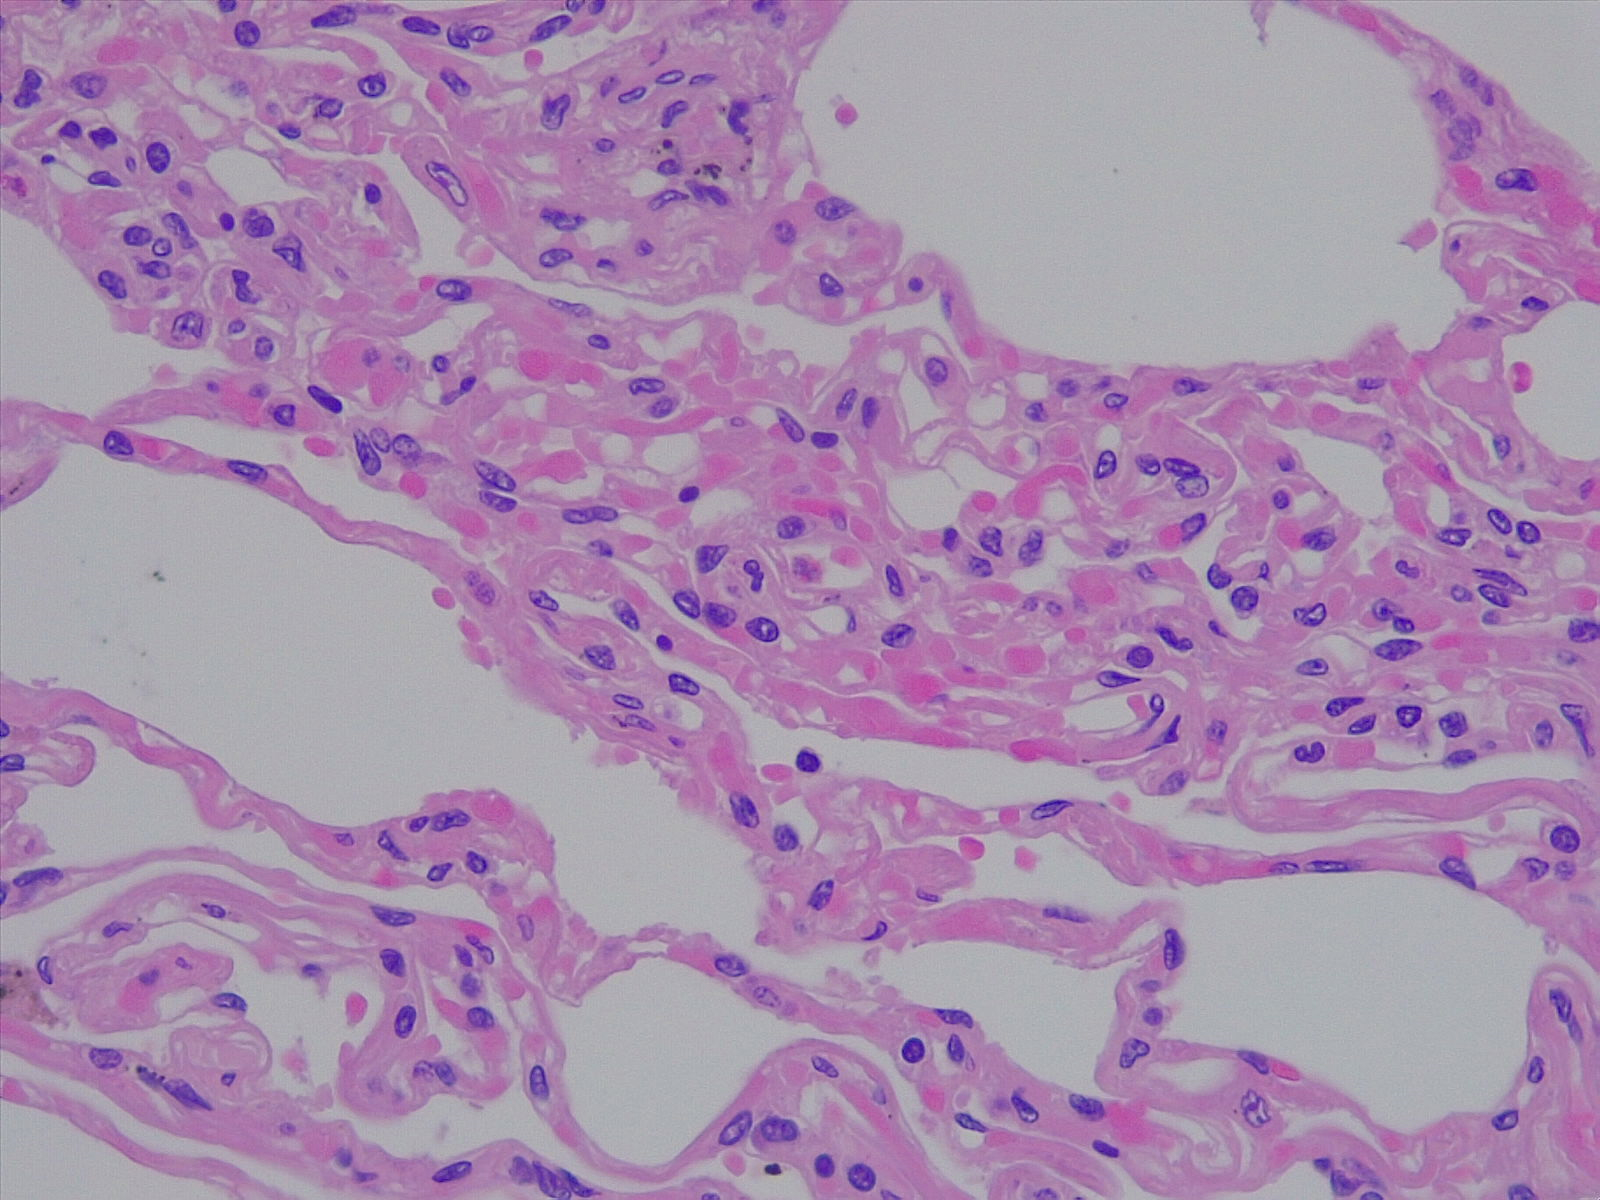
Label: normal lung tissue